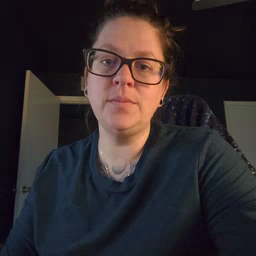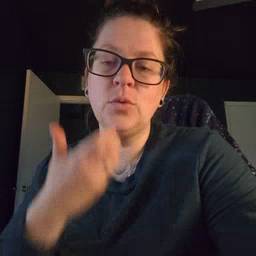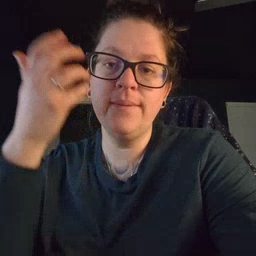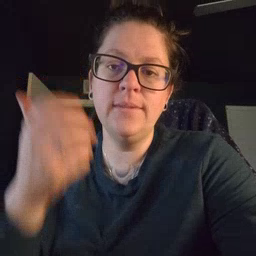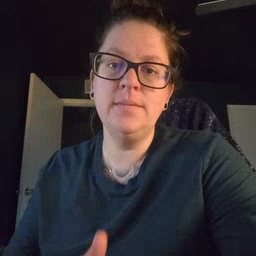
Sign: giraffe